Question: This is my table 'event'

As you see
Transaction 1
'''
time_begin: 2016-03-10 07:00:00
time_end: 2016-03-10 08:00:00
place: 1
'''
If user makes a Transaction 2 and then selects
'''
time_begin: 2016-03-10 07:15:00
time_end: 2016-03-10 07:45:00
place: 1
'''
How to make a custom validation rule that checks datetime and place is not used in another transaction?
So I have tried this:
'''
// models.php
public function rules()
{
return [
[['title', 'description', 'time_begin', 'time_end', 'place'], 'required'],
[['description', 'status'], 'string'],
[['time_begin', 'time_end'], 'safe'],
[['title'], 'string', 'max' => 150],
[['place'], 'string', 'max' => 50],
[['remark'], 'string', 'max' => 145],
[['time_end'], 'compare','compareAttribute'=>'time_begin','operator'=>'>','message'=>''],
[['place', 'time_begin'], 'unique', 'targetAttribute' => ['place', 'time_begin'],'message'=>'time and place is busy place select new one.'],
[['place'], 'checkDate','skipOnEmpty' => false],
];
}
public function checkDate($attribute, $params)
{
$a = Event::find()->where(['>=', 'time_begin', ($this->time_begin)])->count();
$b = Event::find()->where(['<=', 'time_end', ($this->time_end)])->count();
$c = Event::find()->where(['=', 'place', ($this->place)])->count();
$d = ($this->time_begin);
$e = ($this->time_end);
$f = ($this->place);
if (($d > $a) && ($f = $c))
{
$this->addError($attribute, 'This place and time is busy, selcet new place or change time.');
}
}
'''
It won't work because this 'if (($d > $a) && ($f = $c))' is wrong.
But I don't know how to write the condition for check that thing.
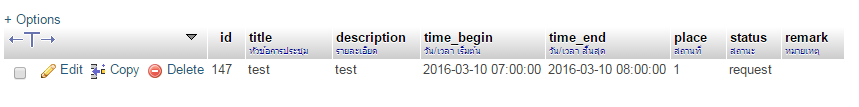
Answer: Could this help:
'''
public function checkDate($attribute, $params)
{
$thereIsAnOverlapping = Event::find()->where(
['AND',
['place' => $this->place],
['<=', 'time_begin', $this->time_end],
['>=', 'time_end', $this->time_begin]
])->exists();
if ($thereIsAnOverlapping) {
$this->addError($attribute, 'This place and time is busy, selcet new place or change time.');
}
}
'''
This checks, if there is another event that has the same room AND has an time overlapping (completely or partly).
With this I think you could omit the rule for '['place', 'time_begin']'.